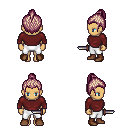
a pixel art fantasy rpg character, female body template, human, tanned skin, maroon long-sleeve shirt, white pants, white blonde short topknot hairstyle, brown shoes, dagger, four views (front, back, left, right), 2x2 character sprite sheet, small pixel art, hard edges, no anti-aliasing